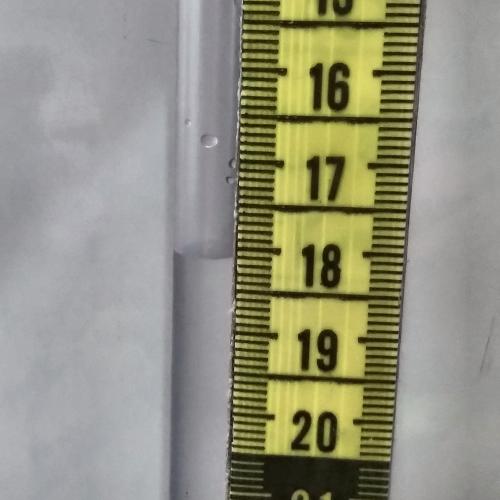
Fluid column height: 18.1 cm